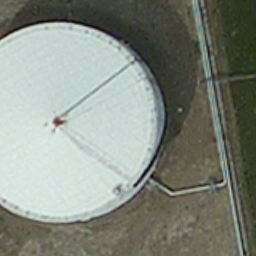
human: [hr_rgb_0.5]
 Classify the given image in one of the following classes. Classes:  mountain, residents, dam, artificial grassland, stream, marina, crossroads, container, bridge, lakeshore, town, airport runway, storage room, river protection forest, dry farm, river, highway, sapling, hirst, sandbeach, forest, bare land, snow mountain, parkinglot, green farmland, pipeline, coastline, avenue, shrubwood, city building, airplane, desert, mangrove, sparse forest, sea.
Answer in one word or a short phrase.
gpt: storage room